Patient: sex M, age 62
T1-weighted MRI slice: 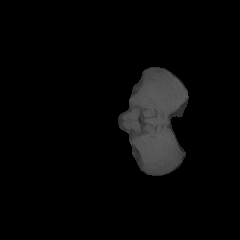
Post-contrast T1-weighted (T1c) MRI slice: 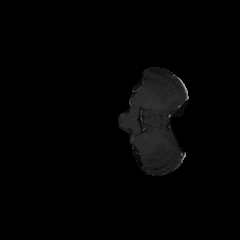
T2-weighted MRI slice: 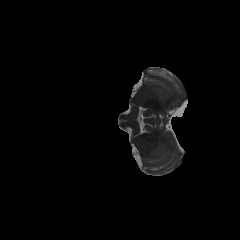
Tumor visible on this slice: no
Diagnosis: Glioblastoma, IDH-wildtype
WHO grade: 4